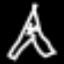
Label: The Eiffel Tower